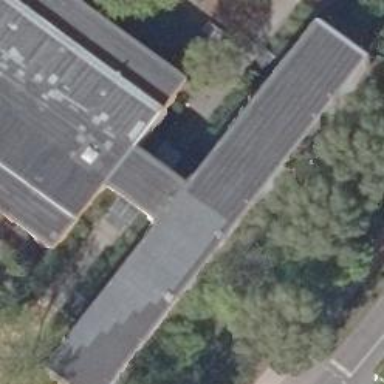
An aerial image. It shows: School building with flat roof made of tar paper.